Question: I have a DataGrid that I want to add pagination to. Following the example from the docs, I have:
'''
dataProvider.addDataDisplay(resultsGrid);
// Create a Pager to control the table.
SimplePager.Resources pagerResources = GWT.create(SimplePager.Resources.class);
pager = new SimplePager(TextLocation.CENTER, pagerResources,true, 50, true);
pager.setDisplay(resultsGrid);
'''
However, I get neither the 'forward' nor 'fast forward' buttons:

Is there something I"m missing? Do I need to do something when the DataProvider changes?
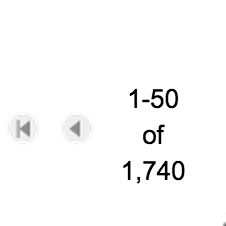
Answer: Judging by your previous question and screenshot, the remaining pager buttons on the right are simply hidden under the west pane.